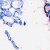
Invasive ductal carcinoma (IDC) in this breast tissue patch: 0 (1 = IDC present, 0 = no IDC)